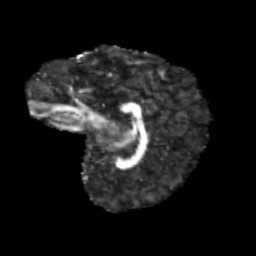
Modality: FA
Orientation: sagittal
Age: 13
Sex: male
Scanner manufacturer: siemens
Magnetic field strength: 3 T
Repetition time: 3.8 s
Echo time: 0.07 s